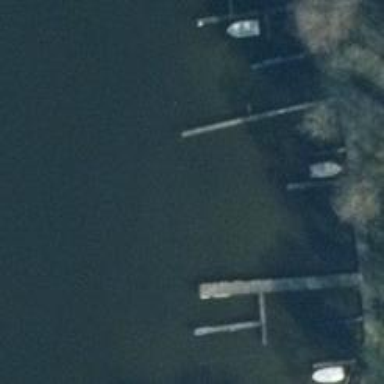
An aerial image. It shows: Man-made pier.